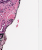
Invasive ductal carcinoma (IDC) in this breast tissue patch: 0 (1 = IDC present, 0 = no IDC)